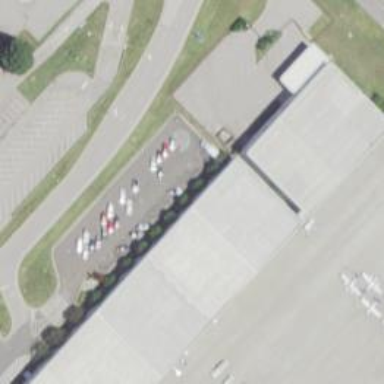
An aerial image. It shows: Parking space.